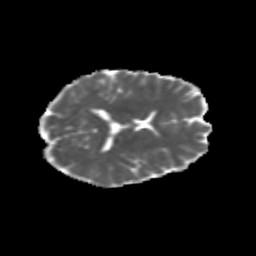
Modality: MD
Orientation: axial
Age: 27
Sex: female
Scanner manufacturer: siemens
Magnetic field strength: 3 T
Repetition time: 3.5 s
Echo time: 0.113 s